Question: :
I have one UIPageViewController, currently containing two 'UIViewController' (called e.g. 'MenuVC' and 'ImageScrollVC').
In the second UIViewController (the 'ImageScrollVC') I have a 'UIScrollView'. This UIScrollView contains multiple images. The user should be able to swipe between the images.
:
- 'UIPageViewController''ImageScrollVC'- 'UIScrollView'
Is this possible?
My assumption is to forward a two finger swipe gesture to the underlying 'UIPageViewController', but I don't know how to do this.
:
My ViewController structure:
'RootViewController' is implementing the UIPageViewController (exactly like the Apple template).
'MenuViewController'is the first ViewController in the PageViewController and 'ImageScrollViewController' the second one with the UIScrollView for the images.

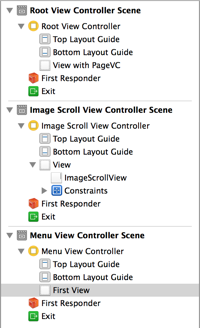
Answer: I think I solved it. It feels that the solution is not the best or nicest one, but it works.
What I did:
I created a new 'UIPanGestureRecognizer' and added it to the 'imageScrollView'. This gestureRecognizer has min. and max. touches to 2. In the action method of this recognizer I enabled and disabled scrolling of the imageScrollView.
Also I created a own subclass of 'UIScrollView' and implemented the 'gestureRecognizer:shouldRecognizeSimultaneouslyWithGestureRecognizer' to return 'YES'.
:
'MenuViewController': My first UIViewController in the pageVC. The class is doing nothing (for the purpose of this problem). This is only a placeholder to swipe with two fingers and have something to show.
'RootViewController':
'''
self.pageViewController = [[UIPageViewController alloc] initWithTransitionStyle:UIPageViewControllerTransitionStyleScroll navigationOrientation:UIPageViewControllerNavigationOrientationHorizontal options:nil];
//... exactly the same code as in the Apple template
//the UIPageViewController should only use 2 finger:
for (UIView* view in [self.pageViewController.view subviews]) {
if ([view isKindOfClass:[UIScrollView class]]) {
UIScrollView* scrollView = (UIScrollView*)view;
scrollView.panGestureRecognizer.minimumNumberOfTouches = 2;
scrollView.panGestureRecognizer.maximumNumberOfTouches = 2;
}
}
'''
'ImageScrollViewController':
'''
//self.scrollView is from type 'CustomScrollView'
-(void)viewDidLoad {
[super viewDidLoad];
// autolayout would be nicer, but this was faster and easier for me
self.scrollView.contentSize = CGSizeMake(self.view.frame.size.width * _pageImages.count, self.scrollView.frame.size.height);
//... a for loop to add all UIImageViews as a subView to self.scrollView
UIPanGestureRecognizer *twoFingerPan = [[UIPanGestureRecognizer alloc] initWithTarget:self action:@selector(handlePan:)];
twoFingerPan.minimumNumberOfTouches = 2;
twoFingerPan.maximumNumberOfTouches = 2;
[self.scrollView addGestureRecognizer:twoFingerPan];
twoFingerPan.delegate = (CarScrollView*)self.scrollView;
}
//the inner scrollView for the images should not scroll when two fingers are active
- (void)handlePan:(UIPanGestureRecognizer*)recognizer {
switch (recognizer.state) {
case UIGestureRecognizerStateBegan:
case UIGestureRecognizerStatePossible:
self.scrollView.scrollEnabled = NO;
break;
case UIGestureRecognizerStateCancelled:
case UIGestureRecognizerStateEnded:
case UIGestureRecognizerStateFailed:
self.scrollView.scrollEnabled = YES;
default:
break;
}
}
'''
'CustomScrollView': I created a subclass for the UIScrollView with the images.
'''
@interface CarScrollView : UIScrollView <UIGestureRecognizerDelegate>
@implementation CarScrollView
//Method has to return YES so that a two finger pan gesture will be used for the outer scrollView/pageViewController
- (BOOL)gestureRecognizer:(UIGestureRecognizer *)gestureRecognizer shouldRecognizeSimultaneouslyWithGestureRecognizer:(UIGestureRecognizer *)otherGestureRecognizer {
return YES;
}
'''